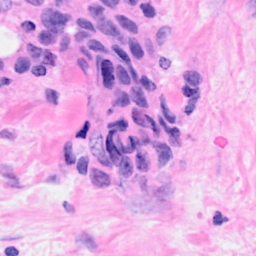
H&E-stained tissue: Breast